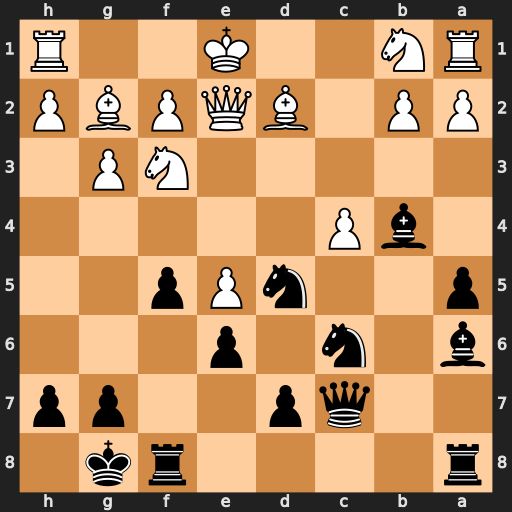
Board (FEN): r4rk1/2qp2pp/b1n1p3/p2nPp2/1bP5/5NP1/PP1BQPBP/RN2K2R
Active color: b
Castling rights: KQ
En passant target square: -
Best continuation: Nd4 Nxd4 Bxc4